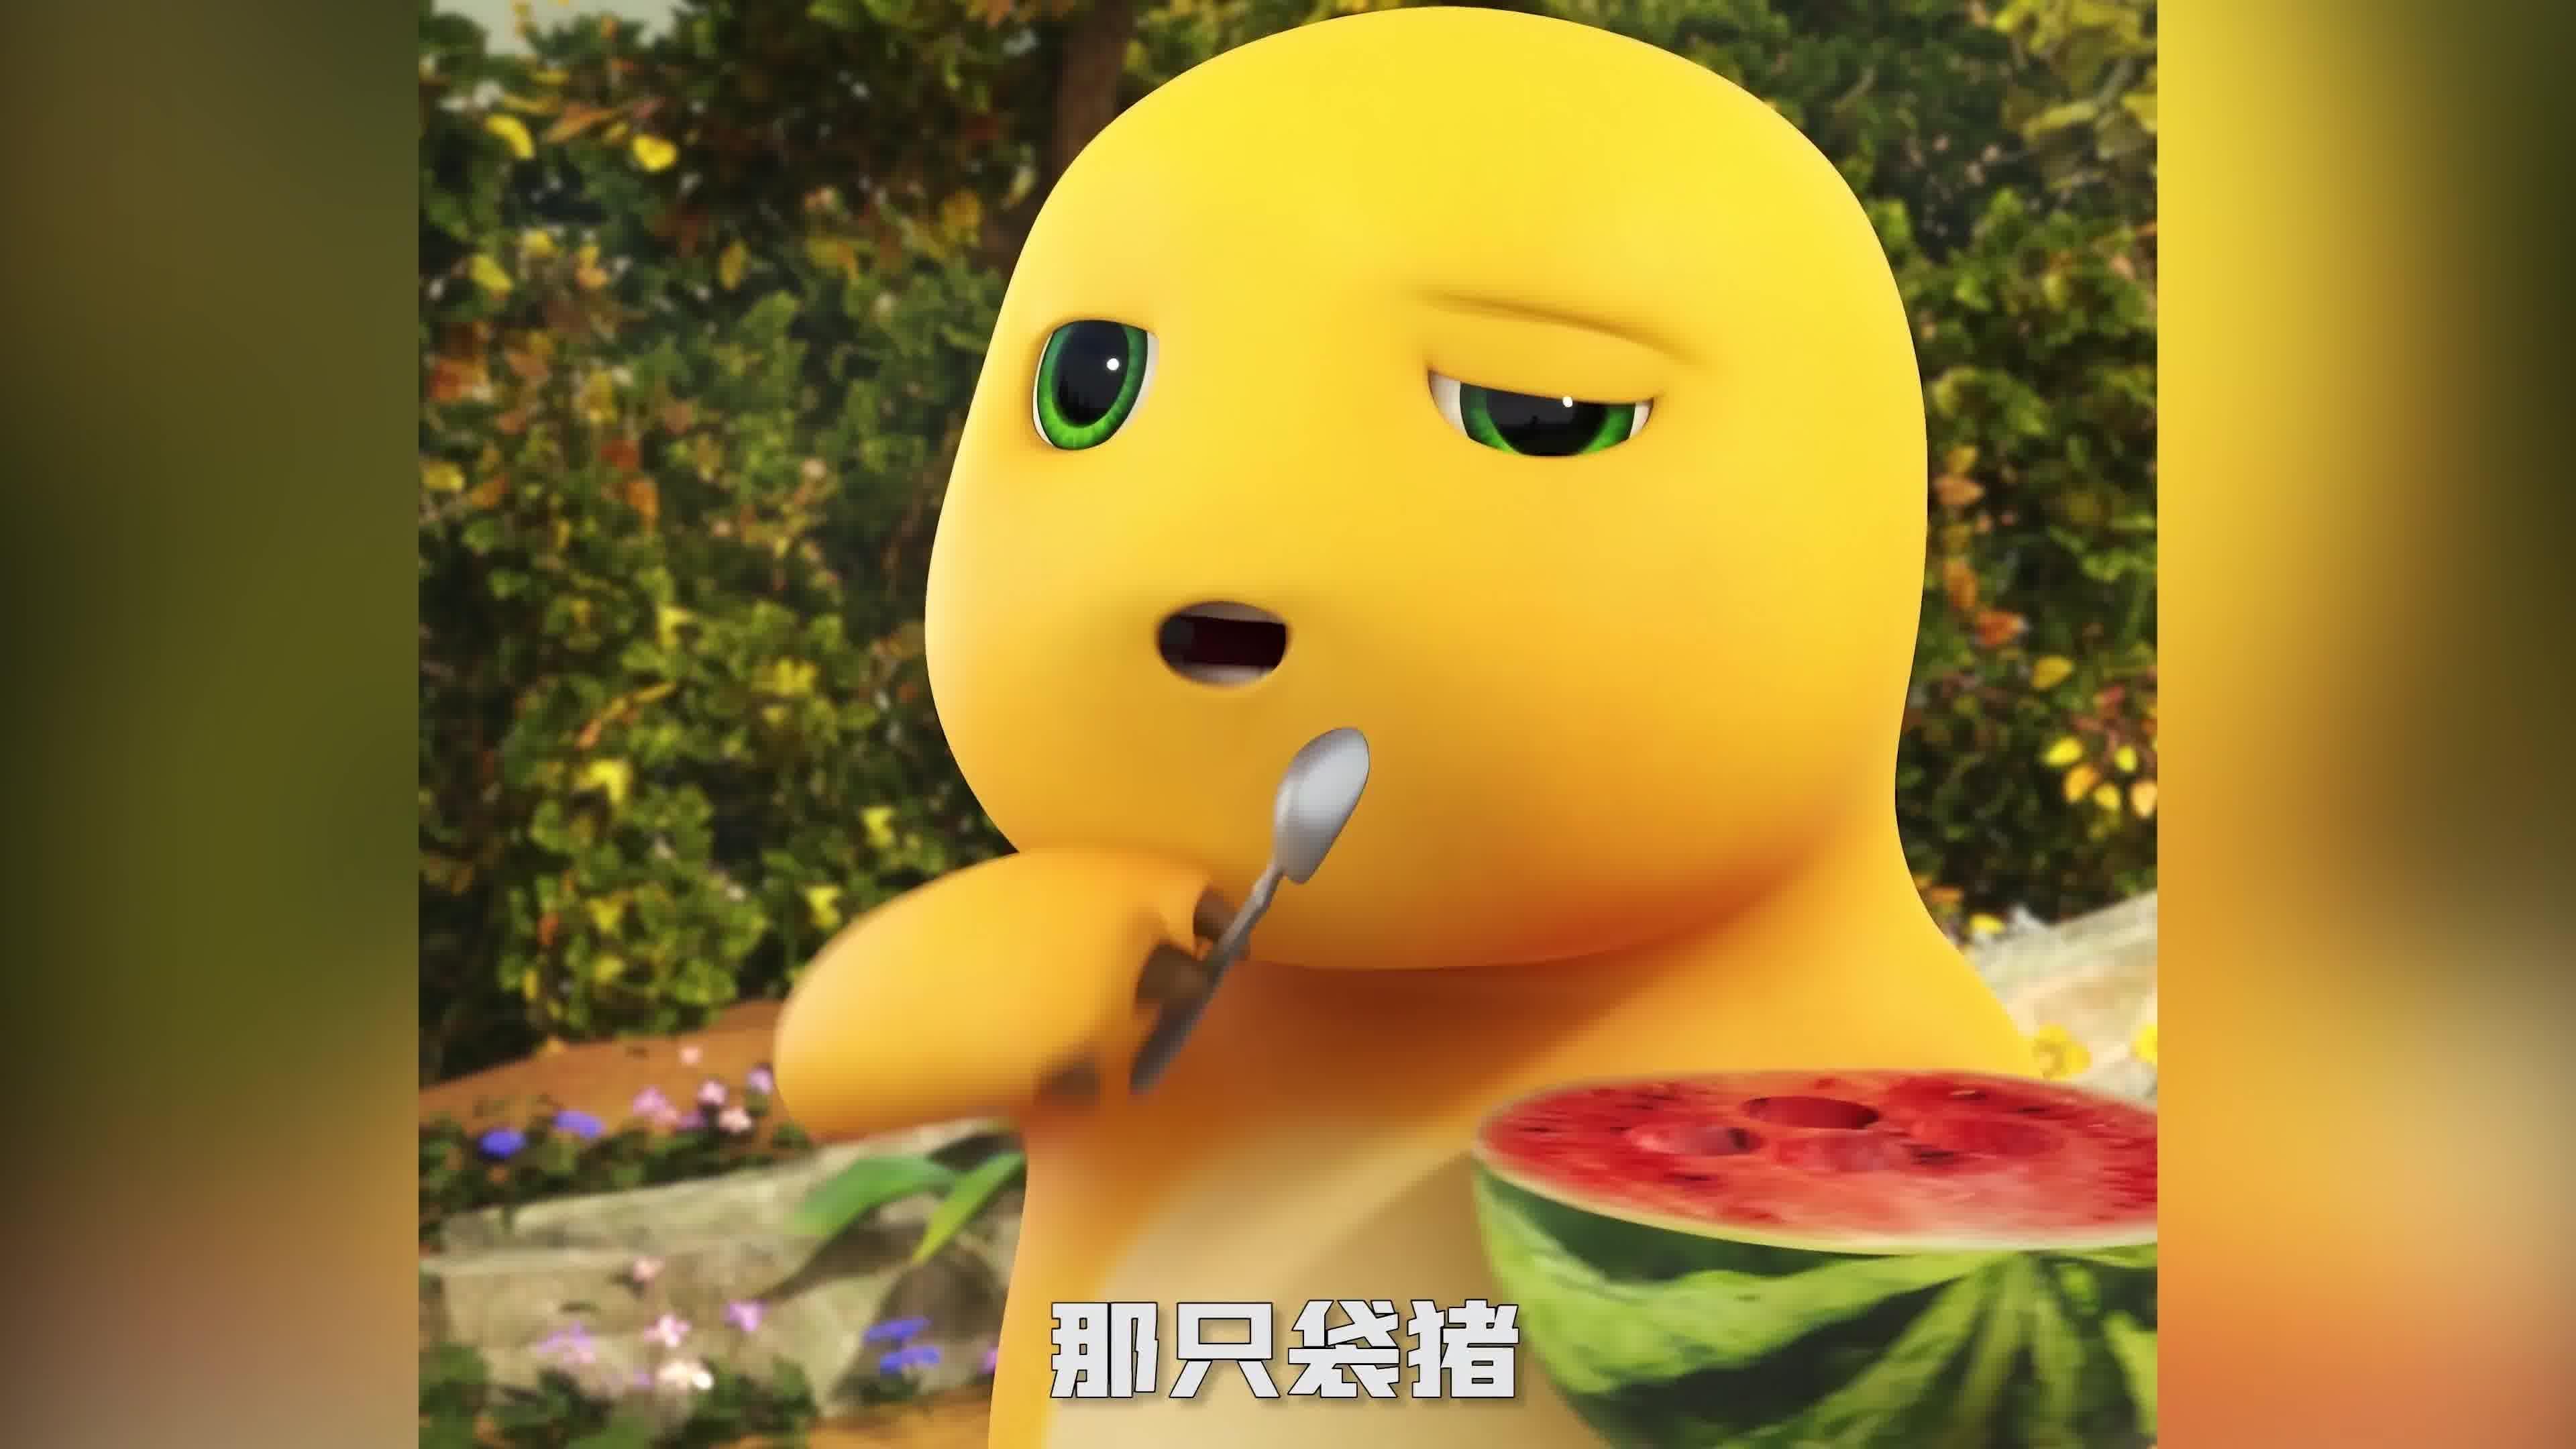
Label: nailong